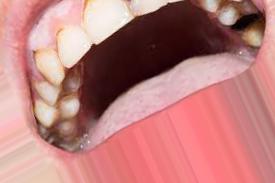
Condition: Caries